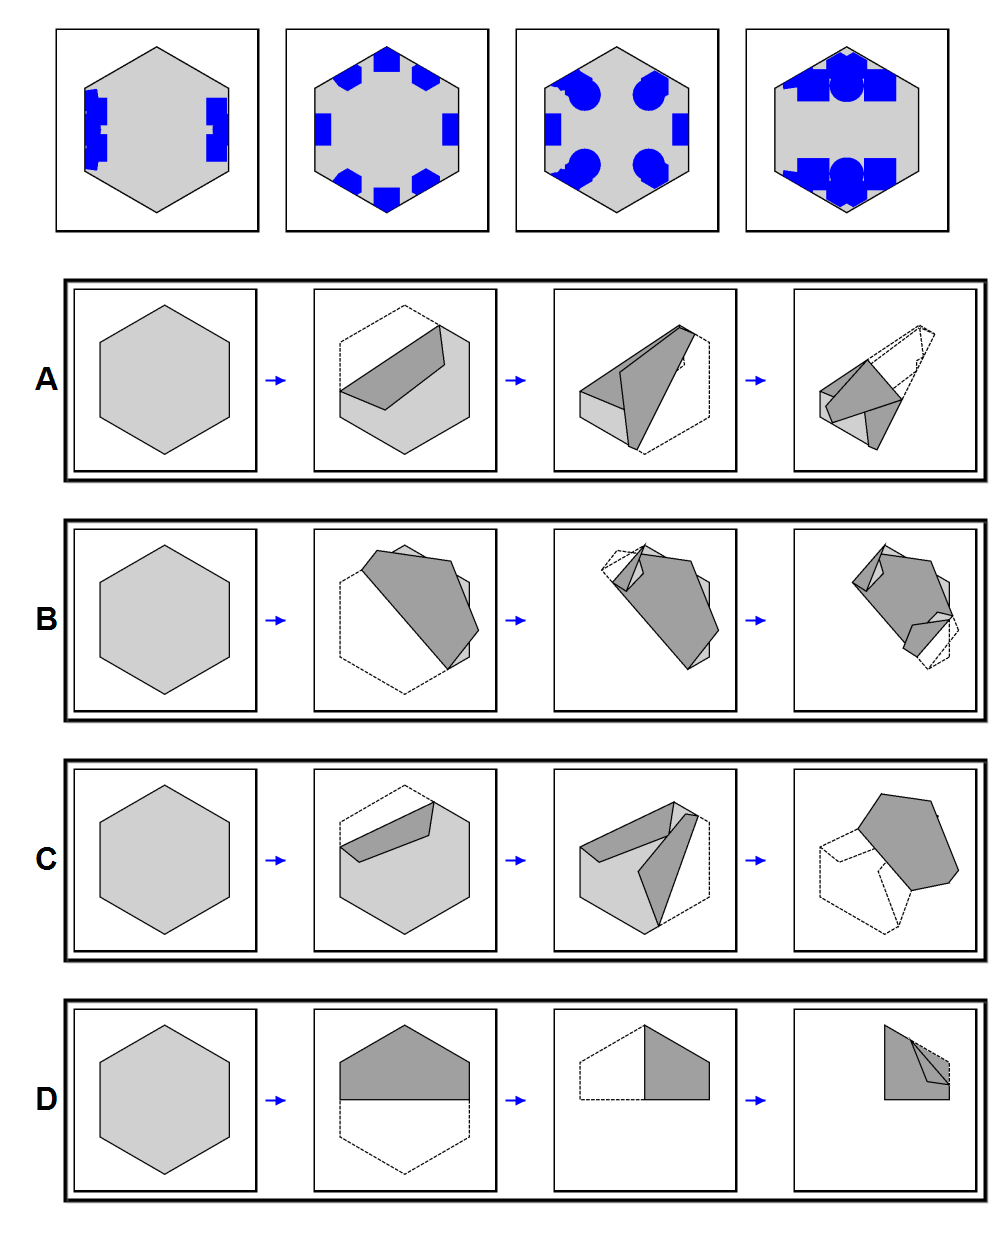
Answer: D